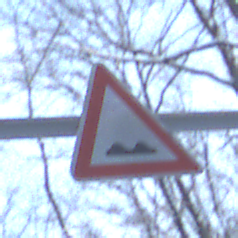
Verkehrszeichen: UnebeneFahrbahn
Umgebung: Outdoor, Nature
Tageszeit: MorningAfternoon
Wetter: Clear
Licht: Natural
Jahreszeit: Winter
Kontrast: LowContrast